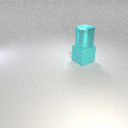
large cyan metal cylinder above large cyan rubber cube